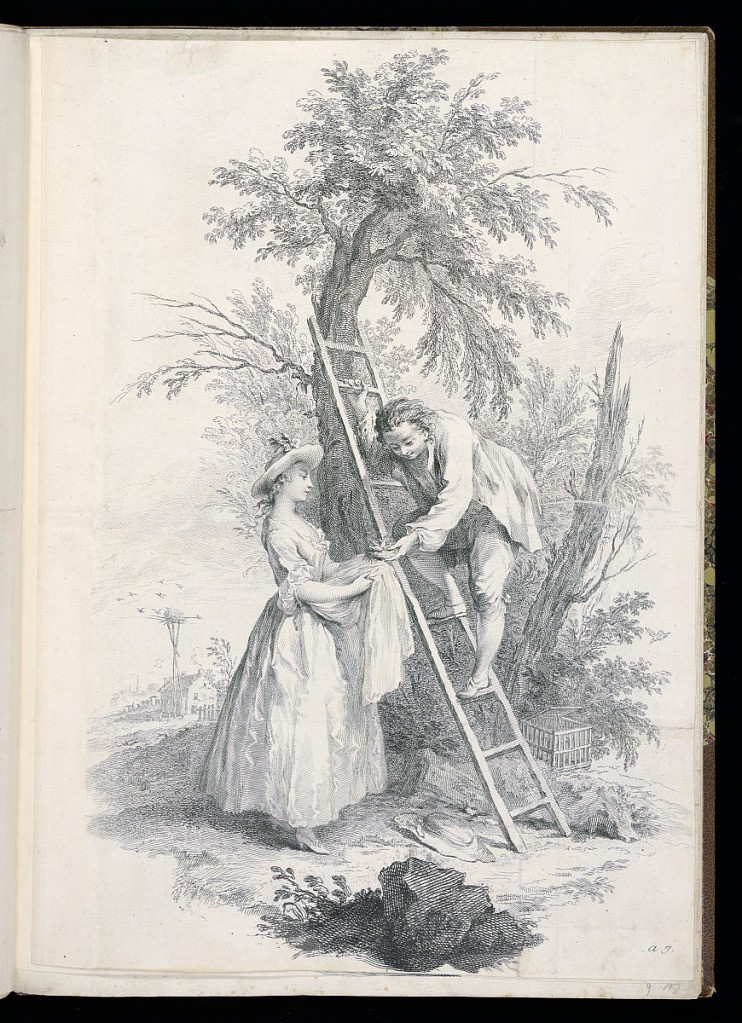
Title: Allegory of the Four Elements - Air
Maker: Jacopo Amigoni, Italian, 1682–1752
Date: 1739-1752
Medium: Etching and engraving on laid paper
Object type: Bound print
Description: Vignette of a man and a woman in a landscape. The man stands on a ladder leaned against a trip, holding out a small nest of baby birds to a woman who gathers them in a cloth. In the background is a bird house, with birds flying around it through the air. The plate is trimmed and only the plate number is visible.